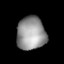
Tissue: lung
Cell type: Epithelial cells
Senescence score: 0.1822
Nuclear area (px): 939
Mean DAPI intensity: 149.925